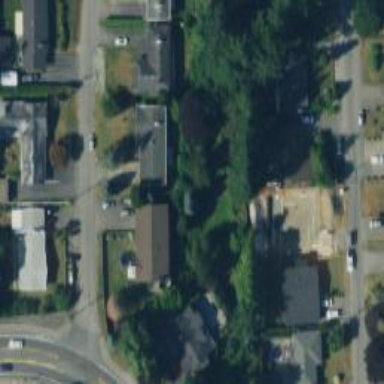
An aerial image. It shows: Detached building.